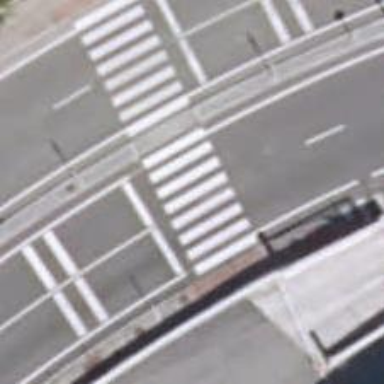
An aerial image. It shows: Marked road crossing.